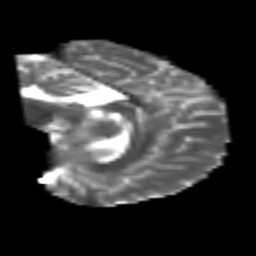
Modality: T2w
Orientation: sagittal
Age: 25
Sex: male
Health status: healthy